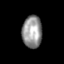
Tissue: skin
Cell type: Epithelial cells
Senescence score: 0.2456
Nuclear area (px): 626
Mean DAPI intensity: 149.54